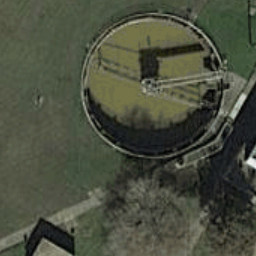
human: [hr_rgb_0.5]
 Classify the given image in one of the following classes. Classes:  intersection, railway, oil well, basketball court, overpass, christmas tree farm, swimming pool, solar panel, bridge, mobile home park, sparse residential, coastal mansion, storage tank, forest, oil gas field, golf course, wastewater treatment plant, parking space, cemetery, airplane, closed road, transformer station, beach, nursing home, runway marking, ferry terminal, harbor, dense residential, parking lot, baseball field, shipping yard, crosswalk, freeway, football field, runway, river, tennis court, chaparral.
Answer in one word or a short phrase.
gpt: wastewater treatment plant